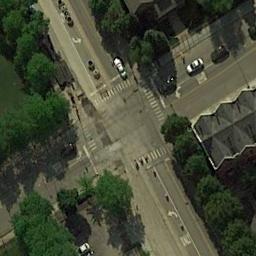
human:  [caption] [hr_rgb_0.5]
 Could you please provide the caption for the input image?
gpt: There are a lot of trees near the intersection .

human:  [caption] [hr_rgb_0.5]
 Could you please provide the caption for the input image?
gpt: There are cars at the intersection in all directions .

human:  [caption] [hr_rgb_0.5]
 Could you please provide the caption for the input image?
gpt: An intersection with sparse traffic located in a residential area with some green belts .

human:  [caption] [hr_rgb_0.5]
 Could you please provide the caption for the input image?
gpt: There are several moving vehicles on the road at the intersection, With many buildings and some trees around the intersection .

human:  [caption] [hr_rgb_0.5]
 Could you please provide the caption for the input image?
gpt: There are many green trees and a black building beside the intersection .